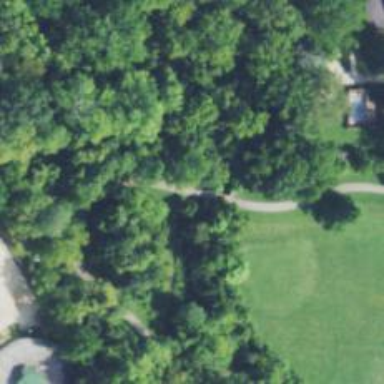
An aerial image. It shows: Footway bridge.